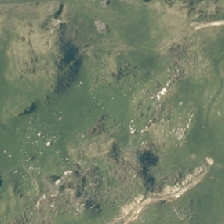
Land cover: grose_broom